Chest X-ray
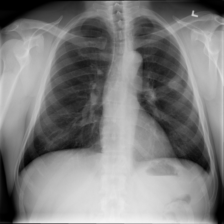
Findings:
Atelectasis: negative
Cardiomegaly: negative
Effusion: negative
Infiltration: negative
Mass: negative
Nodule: positive
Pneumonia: negative
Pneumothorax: negative
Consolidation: negative
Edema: negative
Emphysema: negative
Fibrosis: negative
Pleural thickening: negative
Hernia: negative